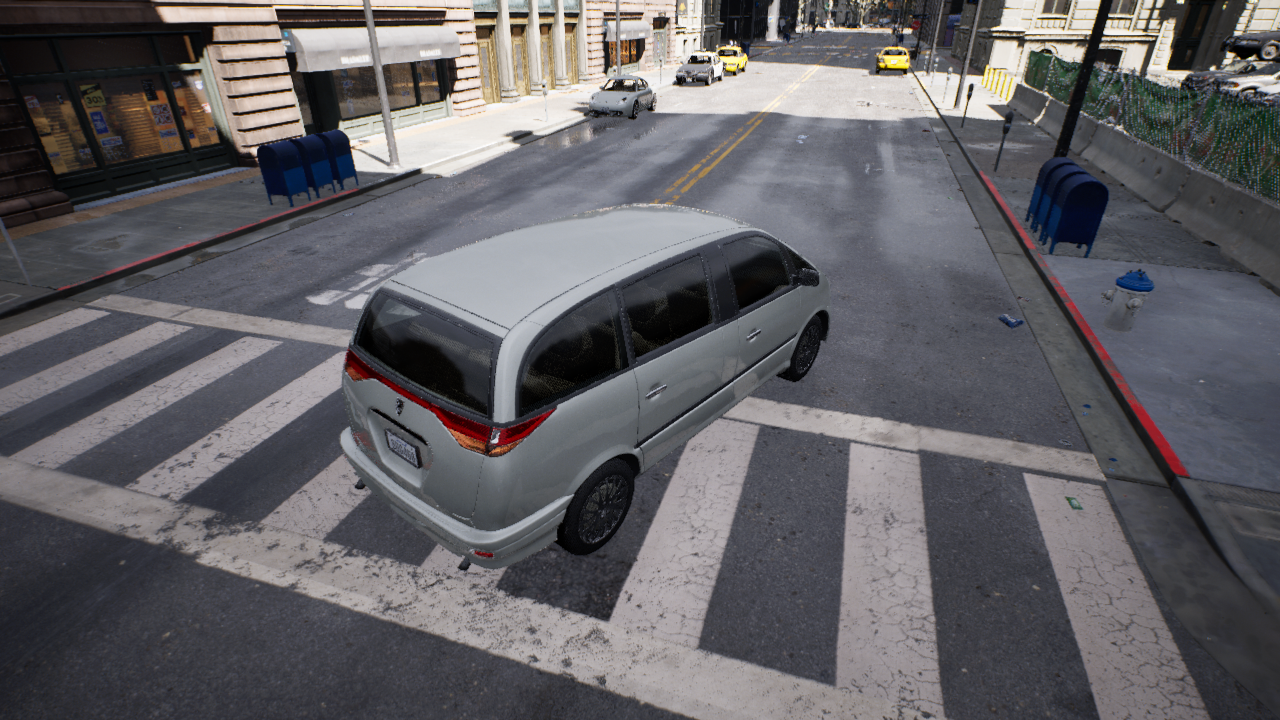
Venue: intersection
Lighting: clear day
Vehicle rig: minivan